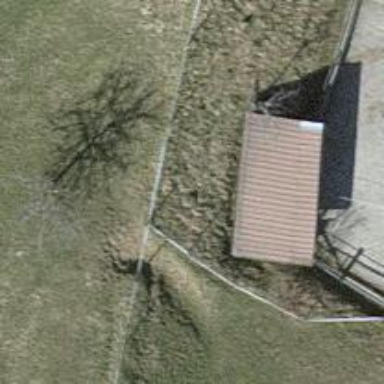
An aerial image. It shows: Fence.